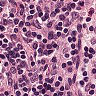
Metastatic tissue present: no